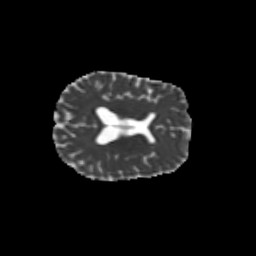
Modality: MD
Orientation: axial
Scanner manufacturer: siemens
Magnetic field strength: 3 T
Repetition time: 9.2 s
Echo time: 0.084 s